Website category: university
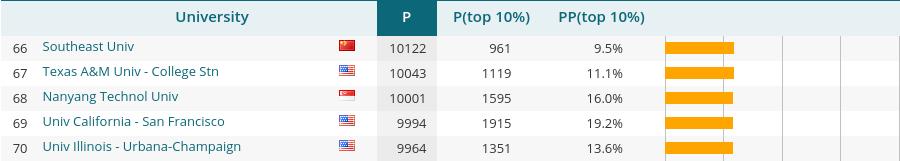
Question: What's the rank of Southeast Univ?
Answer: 66

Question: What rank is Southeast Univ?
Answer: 66

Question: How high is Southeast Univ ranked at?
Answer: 66

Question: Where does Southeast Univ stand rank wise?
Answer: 66

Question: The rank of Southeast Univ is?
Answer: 66

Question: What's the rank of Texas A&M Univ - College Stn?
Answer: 67

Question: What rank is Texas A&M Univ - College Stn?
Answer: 67

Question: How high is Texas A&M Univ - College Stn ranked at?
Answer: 67

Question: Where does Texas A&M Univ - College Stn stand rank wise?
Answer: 67

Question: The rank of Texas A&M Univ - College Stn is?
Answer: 67

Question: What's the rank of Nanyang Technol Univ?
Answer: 68

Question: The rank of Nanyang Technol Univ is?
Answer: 68

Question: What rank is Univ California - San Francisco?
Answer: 69

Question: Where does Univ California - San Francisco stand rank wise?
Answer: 69

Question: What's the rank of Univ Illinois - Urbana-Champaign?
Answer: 70

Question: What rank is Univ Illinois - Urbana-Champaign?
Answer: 70

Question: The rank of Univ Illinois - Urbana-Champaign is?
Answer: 70

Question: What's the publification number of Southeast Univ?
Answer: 10122

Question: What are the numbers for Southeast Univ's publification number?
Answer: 10122

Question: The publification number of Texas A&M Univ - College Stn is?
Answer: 10043

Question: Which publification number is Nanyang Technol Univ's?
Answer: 10001

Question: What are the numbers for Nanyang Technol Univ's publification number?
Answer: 10001

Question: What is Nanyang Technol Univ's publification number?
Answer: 10001

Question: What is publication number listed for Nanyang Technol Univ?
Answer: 10001

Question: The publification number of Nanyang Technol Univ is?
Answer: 10001

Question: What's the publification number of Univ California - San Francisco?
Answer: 9994

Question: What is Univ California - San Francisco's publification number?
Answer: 9994

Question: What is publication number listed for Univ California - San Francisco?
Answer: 9994

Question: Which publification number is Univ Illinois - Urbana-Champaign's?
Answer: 9964

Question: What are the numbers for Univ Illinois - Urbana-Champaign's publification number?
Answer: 9964

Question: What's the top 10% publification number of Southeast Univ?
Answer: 961

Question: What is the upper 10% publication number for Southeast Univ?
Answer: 961

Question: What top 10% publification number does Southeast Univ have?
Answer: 961

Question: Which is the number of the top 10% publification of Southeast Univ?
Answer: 961

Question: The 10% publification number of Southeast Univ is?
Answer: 961

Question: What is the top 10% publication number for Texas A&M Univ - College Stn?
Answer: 1119

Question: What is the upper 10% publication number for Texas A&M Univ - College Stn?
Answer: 1119

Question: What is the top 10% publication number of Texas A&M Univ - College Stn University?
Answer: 1119

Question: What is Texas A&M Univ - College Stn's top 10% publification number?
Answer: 1119

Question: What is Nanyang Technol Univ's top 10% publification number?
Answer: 1595

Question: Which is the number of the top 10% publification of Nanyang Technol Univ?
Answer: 1595

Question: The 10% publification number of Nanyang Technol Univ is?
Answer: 1595

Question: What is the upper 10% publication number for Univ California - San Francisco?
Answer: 1915

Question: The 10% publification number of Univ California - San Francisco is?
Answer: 1915

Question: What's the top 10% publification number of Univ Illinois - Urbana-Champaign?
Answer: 1351

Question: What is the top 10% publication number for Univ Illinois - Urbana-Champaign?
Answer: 1351

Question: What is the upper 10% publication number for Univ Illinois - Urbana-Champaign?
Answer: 1351

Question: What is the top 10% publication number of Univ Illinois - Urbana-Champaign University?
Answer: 1351

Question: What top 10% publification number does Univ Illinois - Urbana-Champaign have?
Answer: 1351

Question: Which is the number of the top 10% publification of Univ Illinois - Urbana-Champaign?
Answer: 1351

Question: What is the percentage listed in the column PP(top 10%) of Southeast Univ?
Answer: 9.5%

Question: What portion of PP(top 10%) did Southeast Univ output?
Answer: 9.5%

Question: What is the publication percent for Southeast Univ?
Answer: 9.5%

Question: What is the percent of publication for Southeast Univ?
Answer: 9.5%

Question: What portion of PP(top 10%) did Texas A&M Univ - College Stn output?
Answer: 11.1%

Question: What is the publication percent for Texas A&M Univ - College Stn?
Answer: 11.1%

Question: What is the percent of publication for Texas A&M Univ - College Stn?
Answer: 11.1%

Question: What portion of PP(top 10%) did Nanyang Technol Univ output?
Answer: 16.0%

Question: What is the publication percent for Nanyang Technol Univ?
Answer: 16.0%

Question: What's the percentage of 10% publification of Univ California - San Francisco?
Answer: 19.2%

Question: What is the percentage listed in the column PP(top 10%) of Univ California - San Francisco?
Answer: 19.2%

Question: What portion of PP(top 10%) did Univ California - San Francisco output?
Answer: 19.2%

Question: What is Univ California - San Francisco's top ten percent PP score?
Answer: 19.2%

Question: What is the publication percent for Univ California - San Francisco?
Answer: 19.2%